Question: I'm having an issue with a Win-forms Track bar extending beyond the background of the user control. I have it anchored to Bottom, Left, Right. I can set the sizes manually to make it stay in-bounds, but lose the re-sizing ability.
I would like to have the track-bar expand with re-sizing of the form. This is the standard track-bar control for win-forms. I have included a picture below. The track-bar in question is right below the birds. Its a little hard to see but the track-bar extends way beyond the scope of the window.

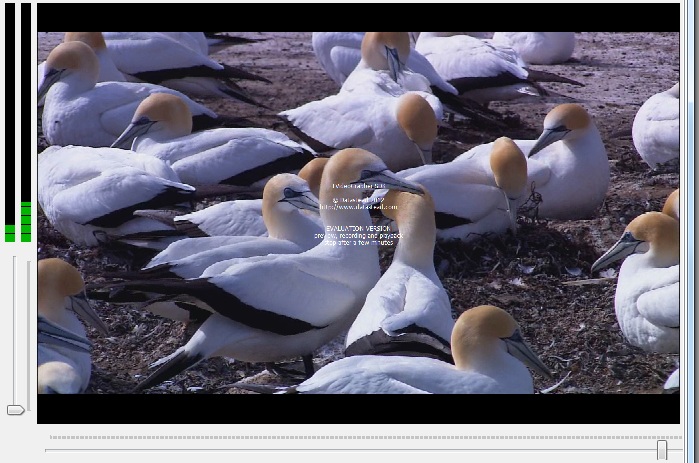
Answer: Hmm, yeah you wouldn't want it going to the birds.
Use the <URL> properties of the control to adhere it to the edges of your container form.
You can either set them at design time in the Properties Window, or via code that you place in your form's constructor method.